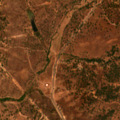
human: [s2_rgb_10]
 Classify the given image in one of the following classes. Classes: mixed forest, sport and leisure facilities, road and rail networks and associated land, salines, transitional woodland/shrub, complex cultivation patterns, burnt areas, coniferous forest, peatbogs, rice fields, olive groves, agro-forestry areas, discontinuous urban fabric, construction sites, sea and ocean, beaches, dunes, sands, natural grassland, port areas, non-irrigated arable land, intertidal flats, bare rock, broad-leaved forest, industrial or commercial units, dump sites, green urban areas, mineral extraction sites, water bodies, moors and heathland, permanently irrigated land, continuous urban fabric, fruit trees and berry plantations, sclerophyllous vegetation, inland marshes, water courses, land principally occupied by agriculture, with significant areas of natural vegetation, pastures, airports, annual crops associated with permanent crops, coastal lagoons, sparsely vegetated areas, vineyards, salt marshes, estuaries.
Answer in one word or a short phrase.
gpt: non-irrigated arable land, broad-leaved forest, transitional woodland/shrub